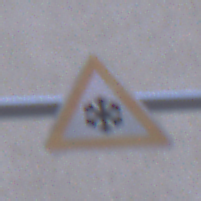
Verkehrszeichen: SchneeOderEisglaette
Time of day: MorningAfternoon
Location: Outdoor (Urban)
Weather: PartlyCloudy
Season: NotSpecified
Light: Natural